Question: Hi I face the strange problem.
I have created UITableView for iPad.
When I check the cell width i found it's 320 but for iPad i need 768 and 1024.
The below screen shows the TableView in which the cell shows in Table
When I add scrollBar with following 'UIScrollView *previewScrollView = [[UIScrollView alloc] initWithFrame:CGRectMake(0, 0, cell.contentView.frame.size.width, 250)];'
'''
NSLog(@"cell.contentView.frame.size.widt %f",cell.contentView.frame.size.width);
'''
the scrollbar shows only 320 width() area.
what should i do for set the iPad size cell content view

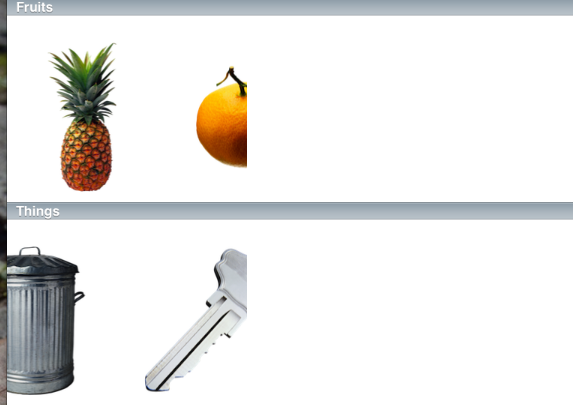
Answer: You should use autoResizingFlags correctly. On creation, the cell is only 320px width, but on display it will be larger.
Try this, when creating your scrollview:
'previewScrollView.autoresizingFlags = UIViewAutoresizingFlexibleWidth;'
This should work, but when you even need more control, you can still use the tableView delegate method: 'tableView:willDisplayCell:atIndexPath:'